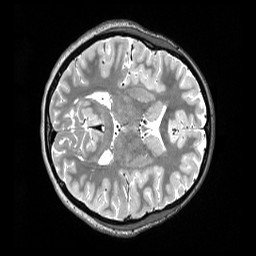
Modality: T2w
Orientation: axial
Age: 19
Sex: female
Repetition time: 3.2 s
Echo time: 0.563 s